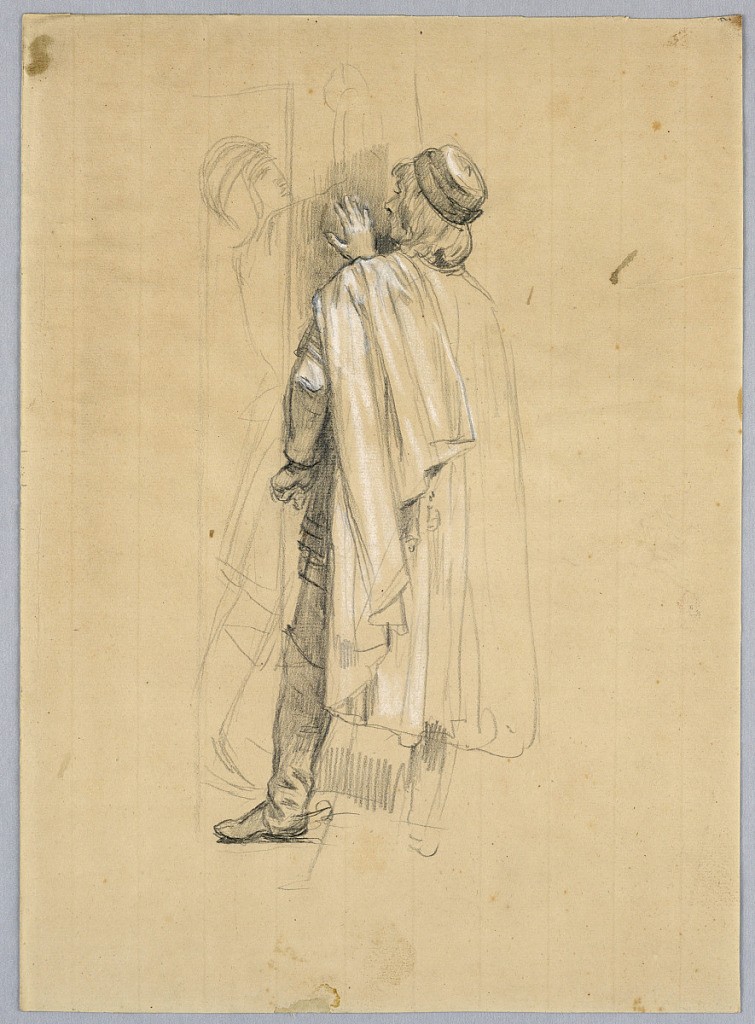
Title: Man wearing a cape, depicted from behind
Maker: Raimundo de Madrazo, Spanish, 1841–1920
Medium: Graphite with white chalk on paper
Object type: Drawing
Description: A man, wearing a cape, depicted from behind. To the left of the primary figure is a sketch of a male figure. Likely made as a study for Study of two male heads for the painting The Return of Christopher Columbus to the Spanish Court, currently owned by the Italian Charities of America.